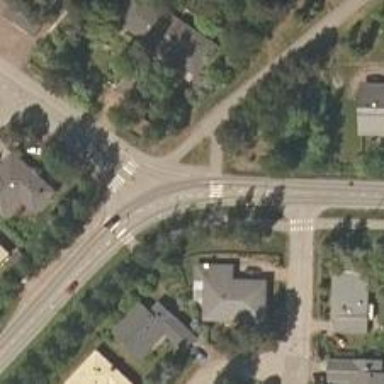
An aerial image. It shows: Tertiary road with asphalt surface. There is separate sidewalk and cycle track alongside.